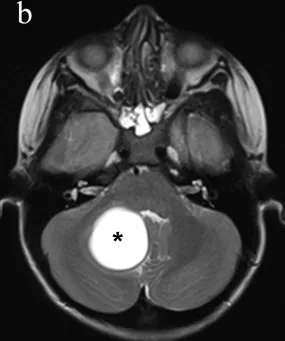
Axial T2-weighted. Images showing cystic cerebellar mass (asterisk) with a large dyshomogeneous enhancing nodule (white arrows) arising from the left cerebellar hemisphere.
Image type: radiology (mri)